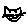
Label: cat